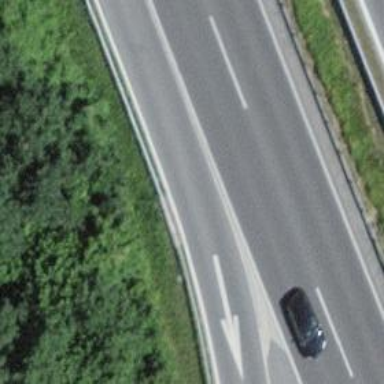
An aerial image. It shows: Asphalt motorway link.